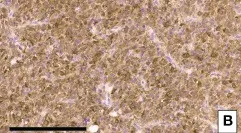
(B) Immunohistochemical staining for IDH1 p. R132H showing expression of the mutant protein in tumor cells.
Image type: pathology (immunostaining)